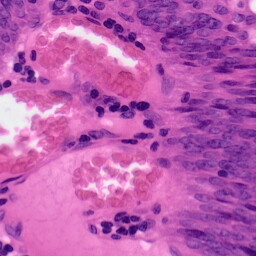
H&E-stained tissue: Colon